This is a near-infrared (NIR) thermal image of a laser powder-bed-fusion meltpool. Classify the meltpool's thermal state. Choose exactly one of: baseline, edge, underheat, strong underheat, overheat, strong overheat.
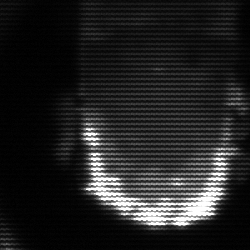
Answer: baseline